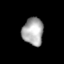
Tissue: lung
Cell type: Endothelial cells
Senescence score: 0.6344
Nuclear area (px): 568
Mean DAPI intensity: 168.199